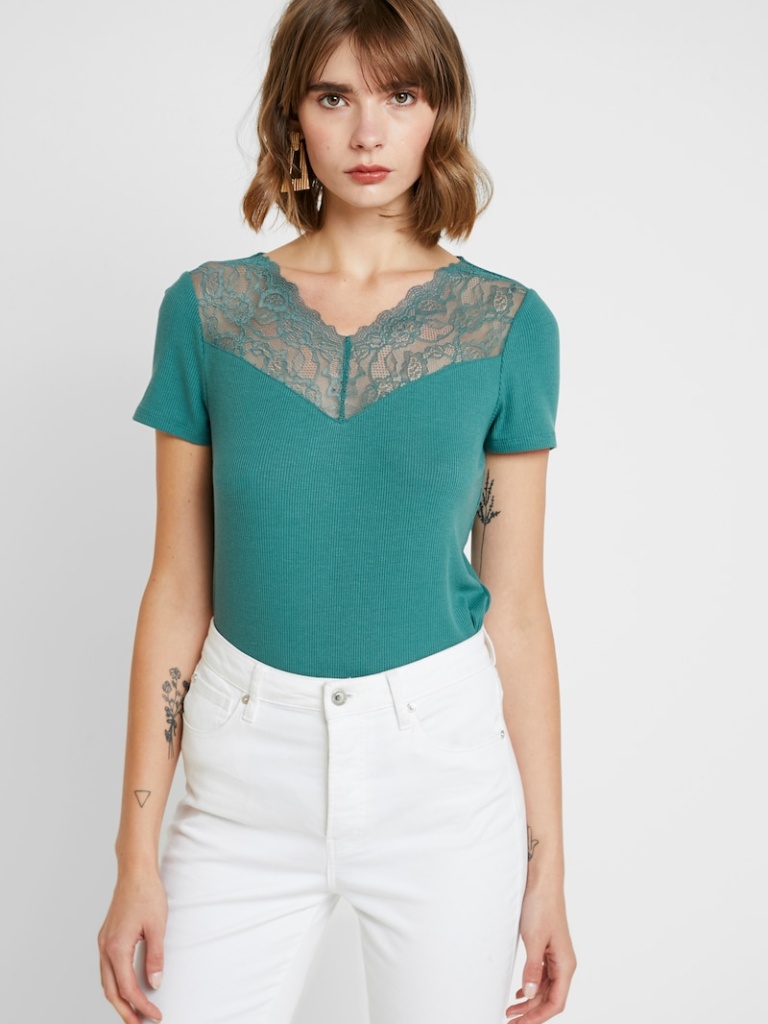
jersey tight short sleeve hip length Fully Tucked in v-neck t-shirt